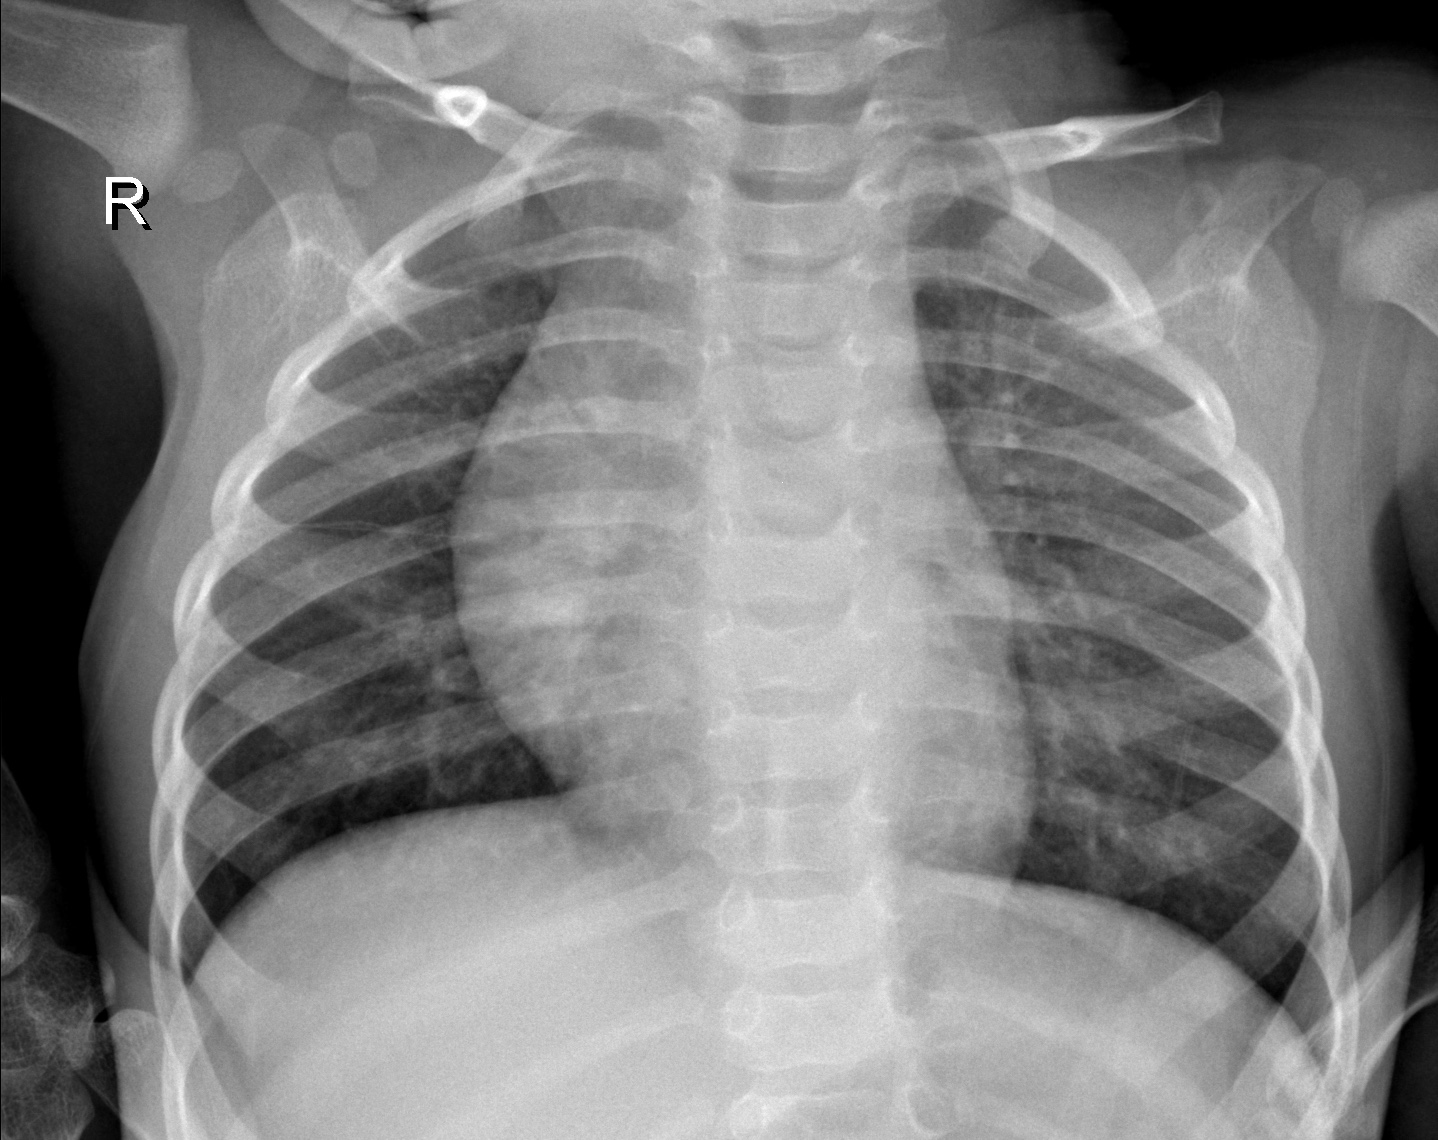
Diagnosis: NORMAL